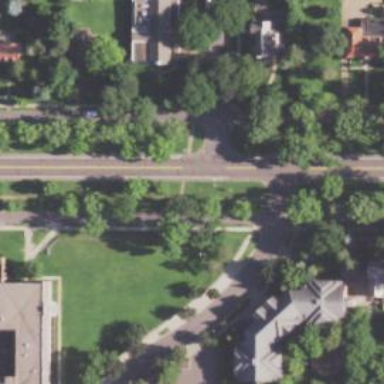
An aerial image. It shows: Residential road with sidewalk on the left side.